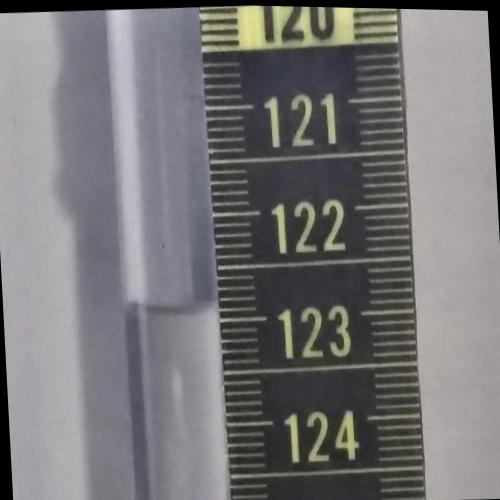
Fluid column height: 122.9 cm